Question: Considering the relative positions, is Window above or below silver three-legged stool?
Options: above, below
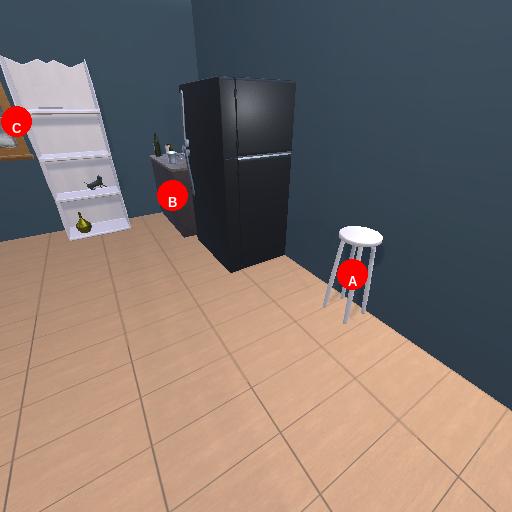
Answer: above